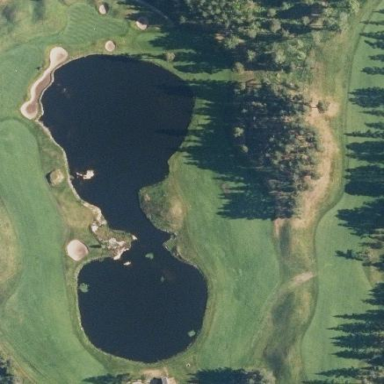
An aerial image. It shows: Water hazard on golf course. The hazard is natural water feature.